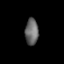
Tissue: prostate
Cell type: Endothelial cells
Senescence score: 0.7142
Nuclear area (px): 347
Mean DAPI intensity: 102.729